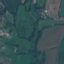
Label: Pasture